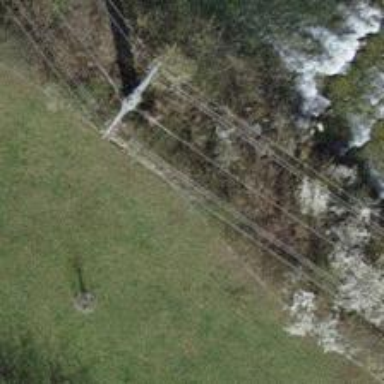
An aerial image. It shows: Concrete power pole.